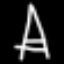
Label: The Eiffel Tower